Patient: sex M, age 70
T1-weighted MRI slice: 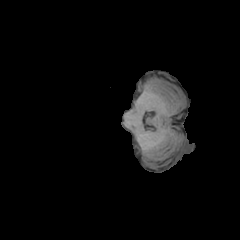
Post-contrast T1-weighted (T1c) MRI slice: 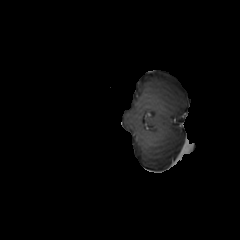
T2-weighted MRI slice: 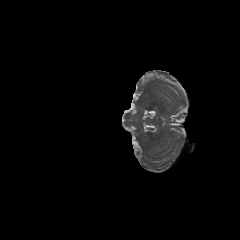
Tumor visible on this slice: no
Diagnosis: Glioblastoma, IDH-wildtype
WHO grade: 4